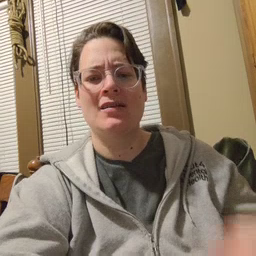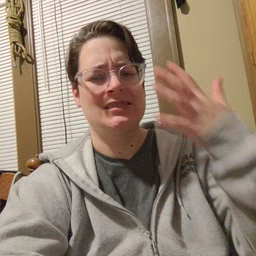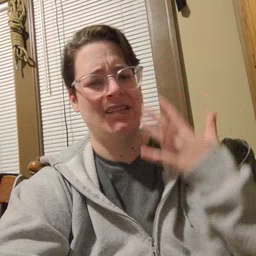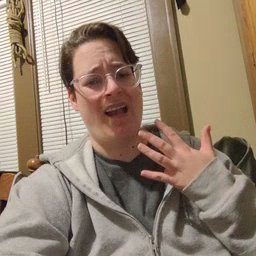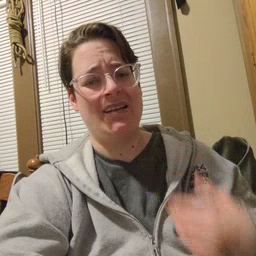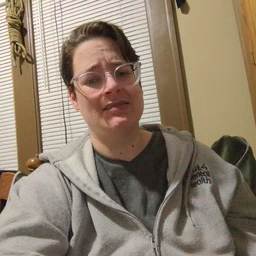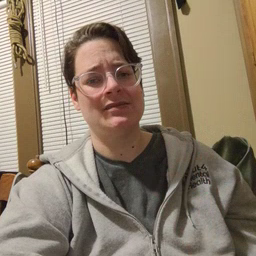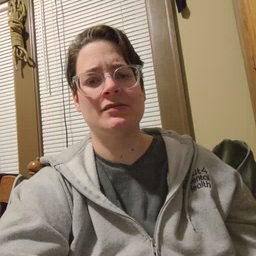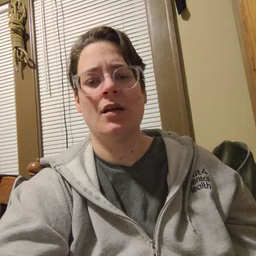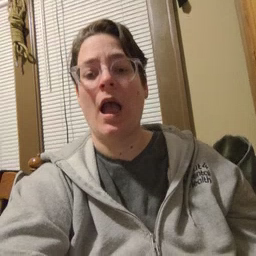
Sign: sad